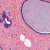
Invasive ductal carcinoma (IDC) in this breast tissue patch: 0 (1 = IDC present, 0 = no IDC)